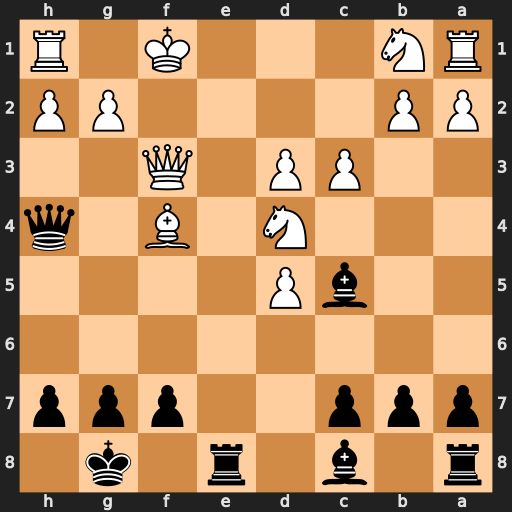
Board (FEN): r1b1r1k1/ppp2ppp/8/2bP4/3N1B1q/2PP1Q2/PP4PP/RN3K1R
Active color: b
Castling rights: -
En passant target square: -
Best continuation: Re1#